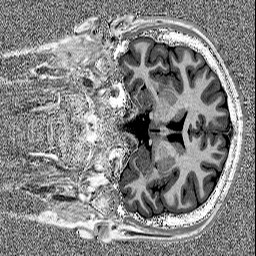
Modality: MP2RAGE
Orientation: coronal
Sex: male